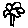
Label: flower